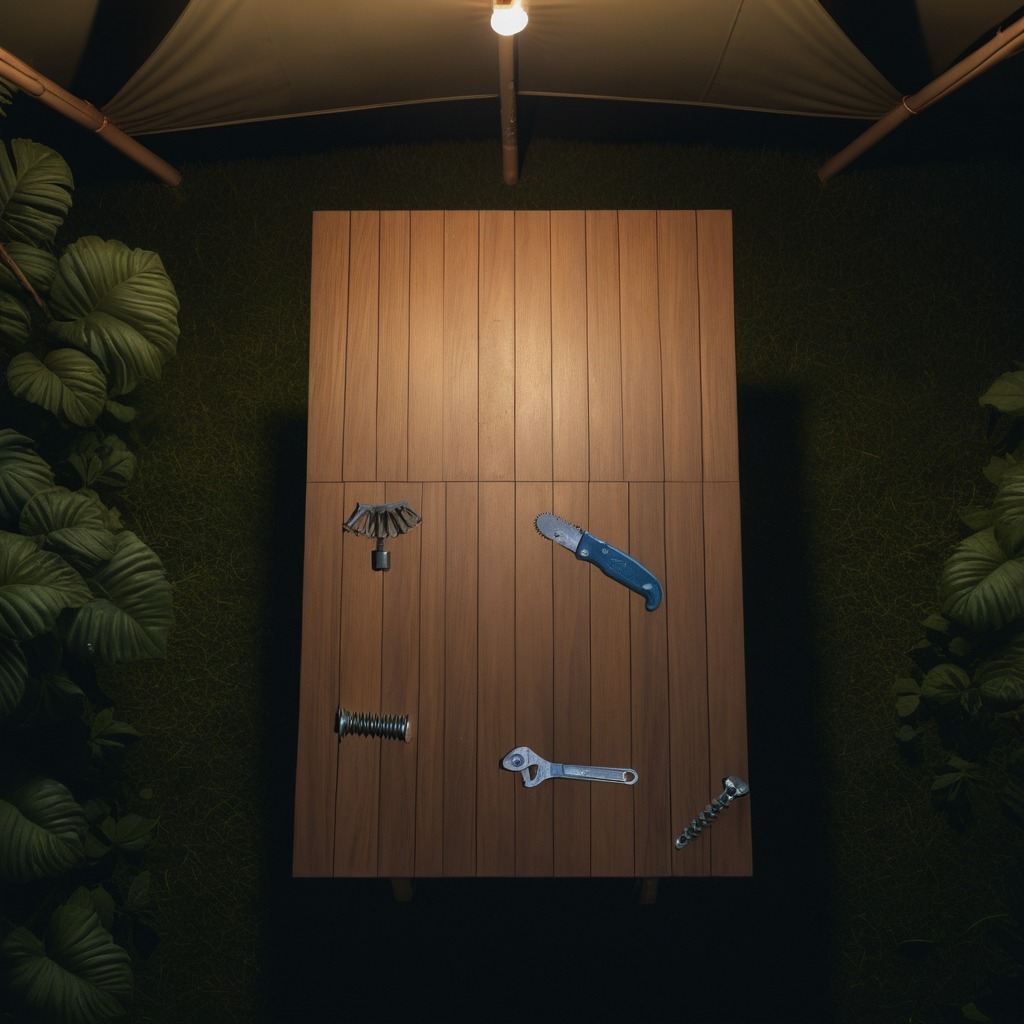
A steel gear with teeth, a utility knife, a metal machine screw, a coiled metal spring, and a wrench are lying on the wooden table.